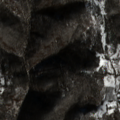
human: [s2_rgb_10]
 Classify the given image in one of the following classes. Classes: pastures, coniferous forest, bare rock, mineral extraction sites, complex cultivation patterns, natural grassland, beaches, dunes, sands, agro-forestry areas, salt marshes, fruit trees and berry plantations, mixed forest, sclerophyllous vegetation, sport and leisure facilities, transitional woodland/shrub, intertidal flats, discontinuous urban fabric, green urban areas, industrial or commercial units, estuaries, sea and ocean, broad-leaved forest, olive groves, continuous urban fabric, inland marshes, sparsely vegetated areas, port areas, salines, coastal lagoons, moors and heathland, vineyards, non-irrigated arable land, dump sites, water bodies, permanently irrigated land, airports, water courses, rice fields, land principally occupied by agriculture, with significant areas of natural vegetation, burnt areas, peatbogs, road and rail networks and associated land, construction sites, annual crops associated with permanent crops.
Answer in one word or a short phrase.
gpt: land principally occupied by agriculture, with significant areas of natural vegetation, broad-leaved forest